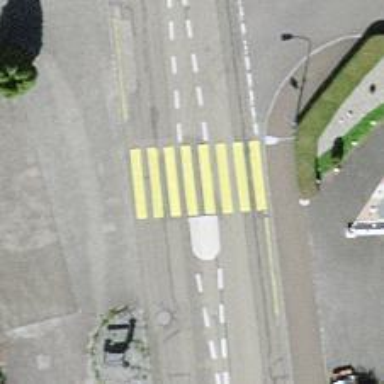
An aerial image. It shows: Zebra crossing on the road.